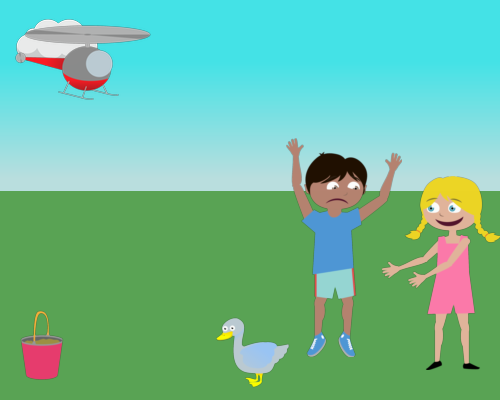
A small helicopter is to the left, hidden by a large cloud. A duck looks left near Paul, while a girl and boy on the right stretch their hands out. The boy is slightly higher than the girl, with the duck at his feet, creating a playful scene under the cloud-covered helicopter.